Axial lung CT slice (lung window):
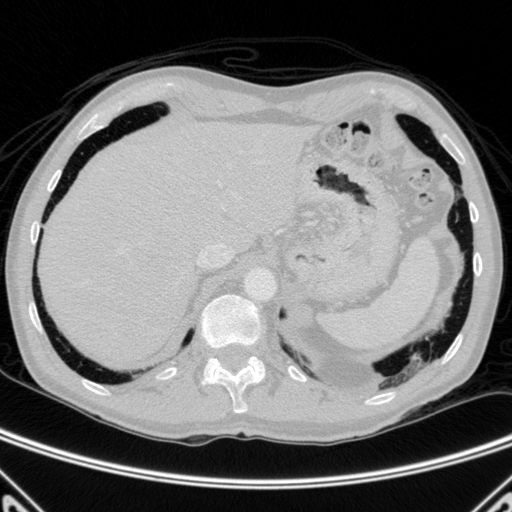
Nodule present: no